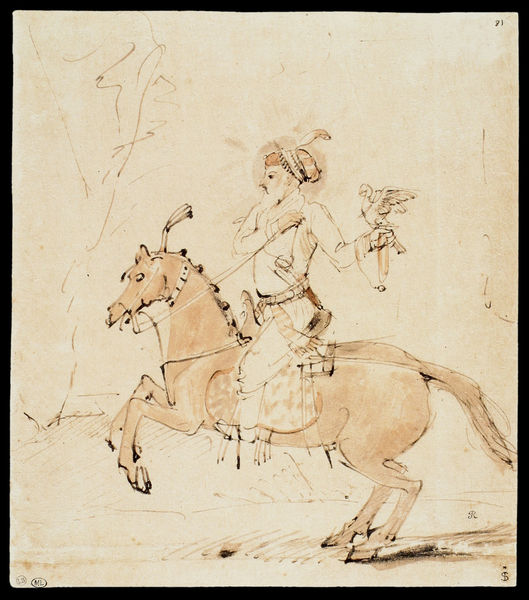
Titel: Shah Jahân zu Pferd, einen Falken auf der linken Faust
Künstler: Harmensz van Rijn Rembrandt
Institution: Paris, Musée du Louvre, département des Arts graphiques
Schlagwörter: baum, falke, feder, mann, schatten, vogel, sitzen, braun, orange, schmuck, schwarz, skizze, zeichnung, arm, federn, halten, mensch, wald, pferd, reiter, hufe, rappe, reiten, sattel, zaumzeug, zügel, orient, orientalisch, druck, koloriert, jagd, tinte, ross, dolch, falkenjagd, papagei, turban, jagen, bister, türke, falkner, chinesische malerei, mogul, serigrafie